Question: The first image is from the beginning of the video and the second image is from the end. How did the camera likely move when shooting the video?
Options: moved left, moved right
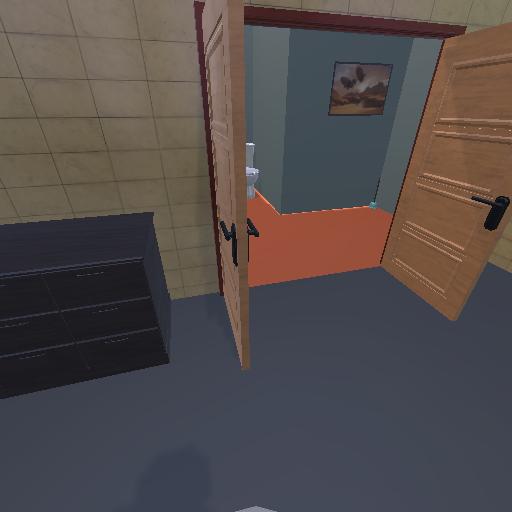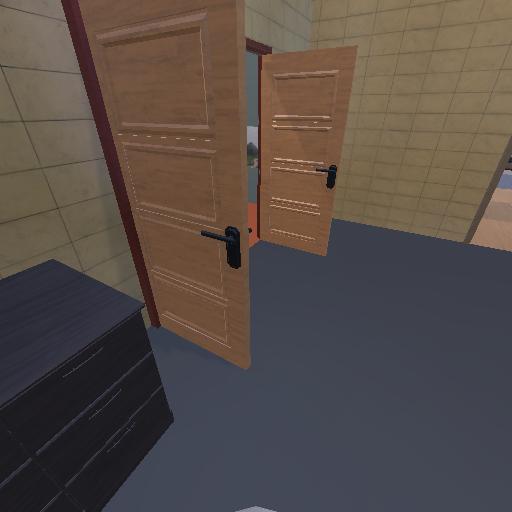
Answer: moved left